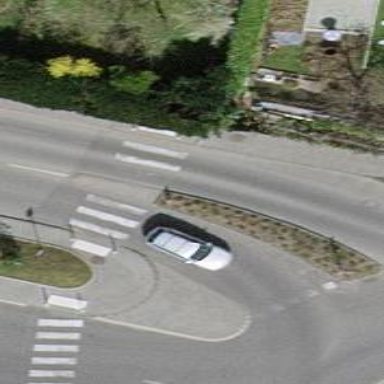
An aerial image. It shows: Uncontrolled zebra crossing on the road.